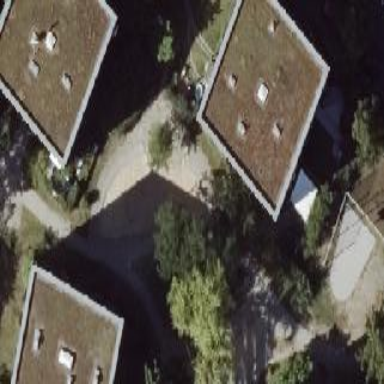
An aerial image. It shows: Flat-roofed apartment building.